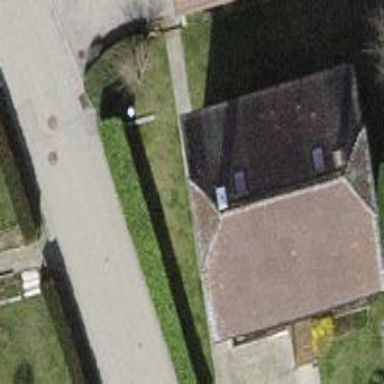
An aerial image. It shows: Simple and straightforward house.